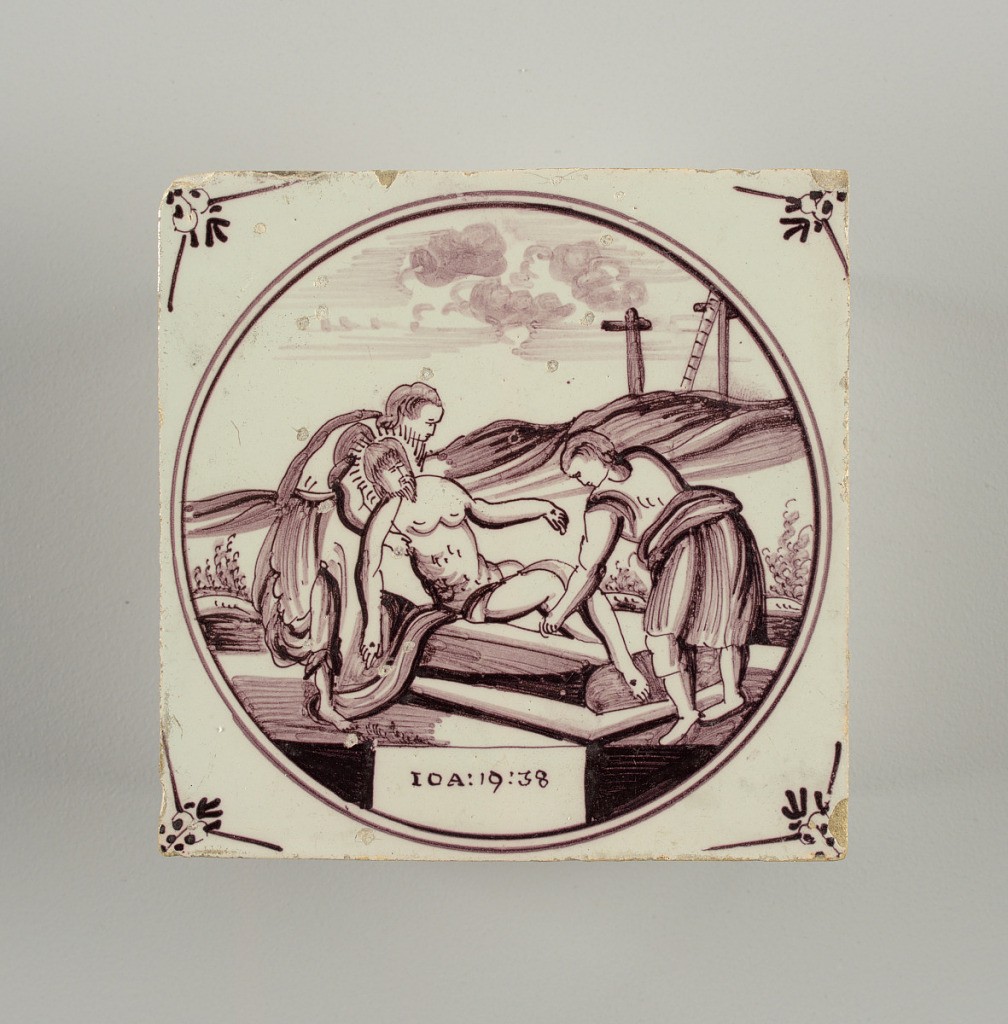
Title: Wall tile
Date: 18th century
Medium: Tin-enameled earthenware
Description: Square tile with decoration in roundel, in manganese purple, of the Entombment; small floral motifs in spandrels.